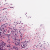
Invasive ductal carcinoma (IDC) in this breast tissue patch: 1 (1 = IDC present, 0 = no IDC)